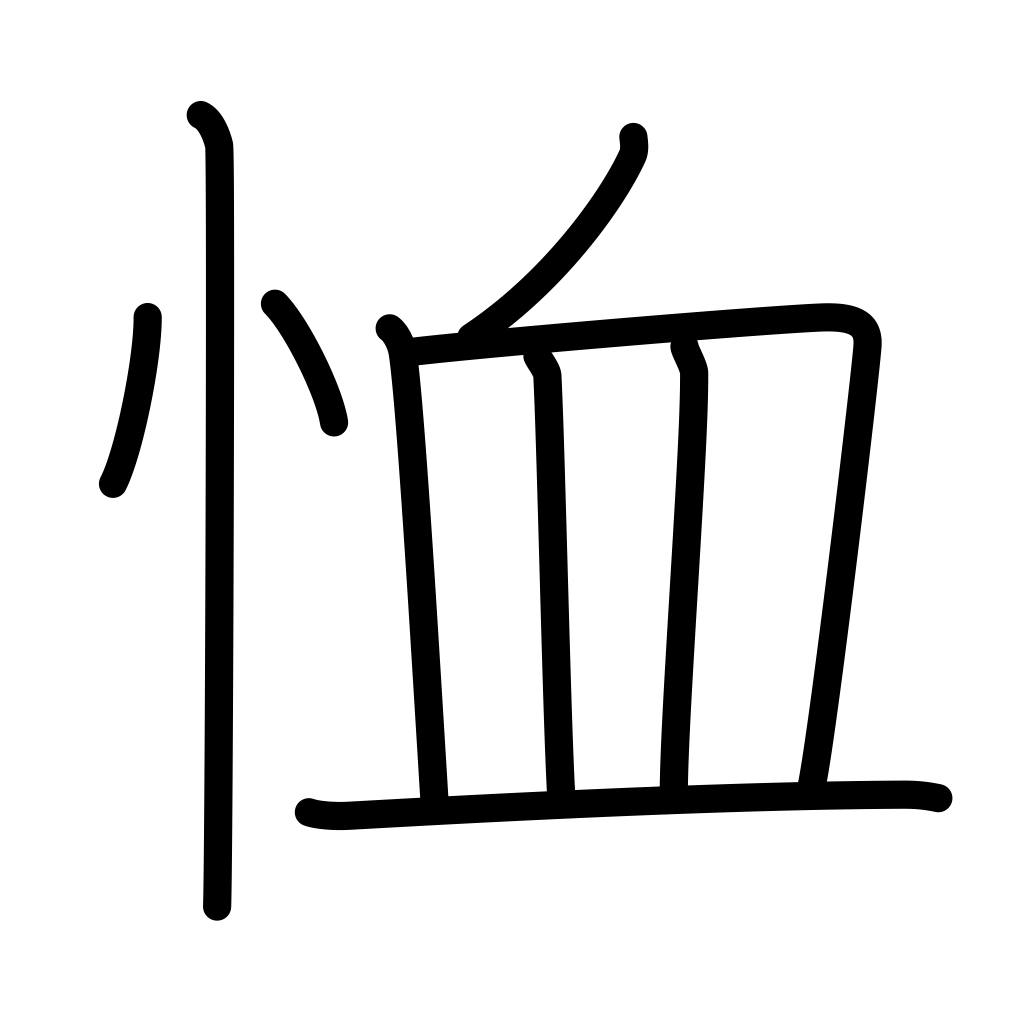
Meaning: relieve, have mercy